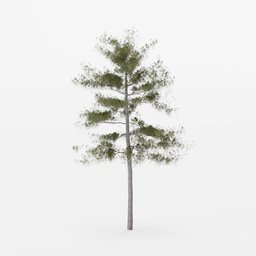
Label: nature